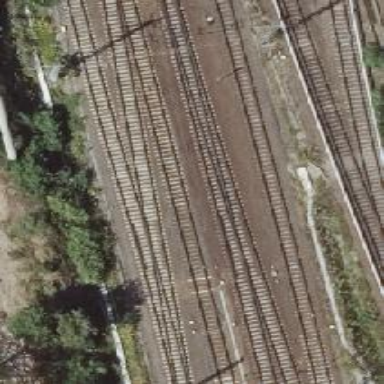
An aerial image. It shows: Railway service station.